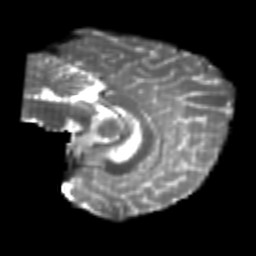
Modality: T2w
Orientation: sagittal
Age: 25
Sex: female
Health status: healthy
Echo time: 0.074 s